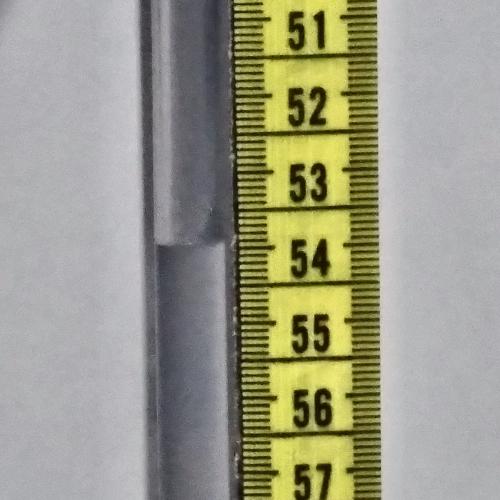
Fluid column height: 53.9 cm